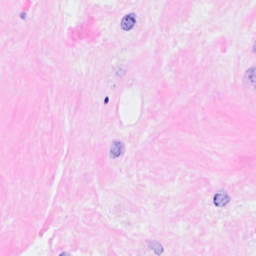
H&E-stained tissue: Breast